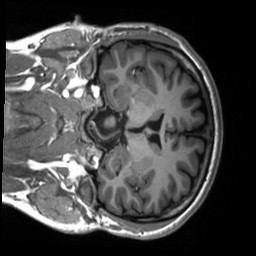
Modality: T1w
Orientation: coronal
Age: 21
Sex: male
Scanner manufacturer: siemens
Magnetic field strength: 3 T
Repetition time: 2.53 s
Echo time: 0.00219 s